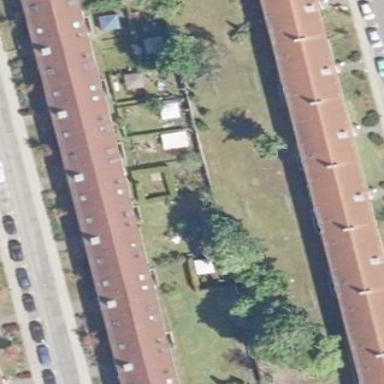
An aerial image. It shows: Apartments building with gambrel roof oriented along the structure.